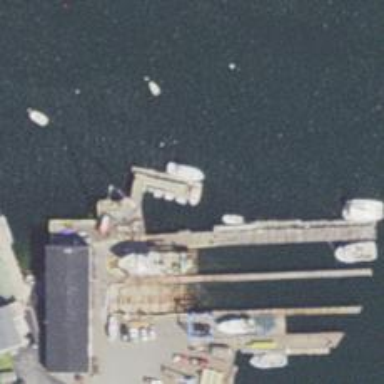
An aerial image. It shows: Man-made pier.